高三 · 计数
中国剪纸是我国广大劳动人民在生产与生活实践中创造出来的一种平面剪刻艺术. 民间剪纸艺术是我国优秀的非物质文化遗产之一, 在千百年的发展过程中, 积淀了丰厚的文化历史, 取得了卓越的艺术成就. 2020 年 3 月发行的邮票《中国剪纸（二）》共 4 枚, 第一枚邮票《三娘教子》（如图 1)出自“孟母教子”的故事, 讲述了母亲通过断织等行为教育孩子努力上进, 懂得感恩. 图 2 是某剪纸艺术家根据第一枚邮票用一张半径为 4 个单位的圆形纸片裁剪而成的《三娘教子》剪纸. 为了测算图 2 中有关部分的面积, 在圆形区域内随机投郑 400 个点, 其中落入图案上的点有 225 个, 据此可估计剪去部分纸片的面积为（ ）

图 1

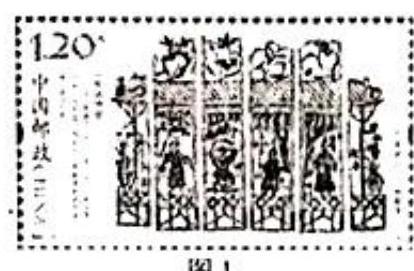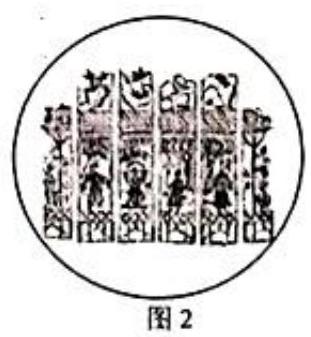
A. $12 \pi$
B. $9 \pi$
C. $7 \pi$
D. $6 \pi$
答案: C
解析: 答案: C

【解析】 $\because$ 剪去部分纸片上共有 $400-225=175$ 个点,
$\therefore$ 剪去部分纸片的面积为 $\frac{175}{400} \times 16 \pi=7 \pi$.

故答案为: C.